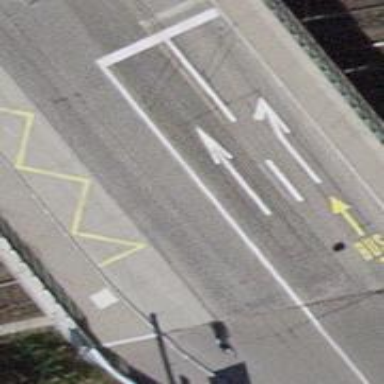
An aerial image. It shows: Bus stop for trolleybuses with designated stop position for public transport.